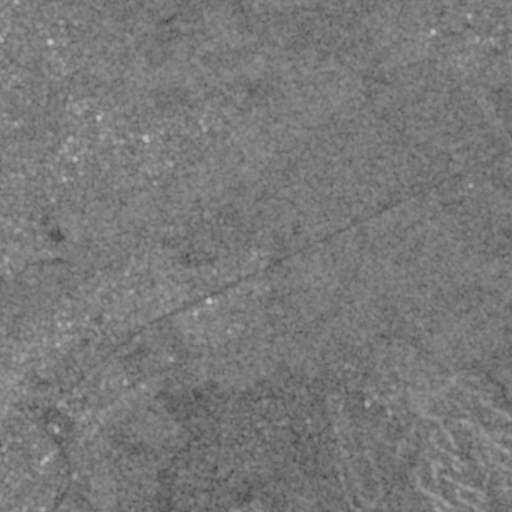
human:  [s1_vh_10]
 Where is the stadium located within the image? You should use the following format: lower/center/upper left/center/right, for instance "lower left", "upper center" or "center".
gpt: The stadium is located in the lower left of the image.
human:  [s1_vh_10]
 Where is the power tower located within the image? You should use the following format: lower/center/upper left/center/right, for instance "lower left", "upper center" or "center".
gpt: There is no power tower in the image.

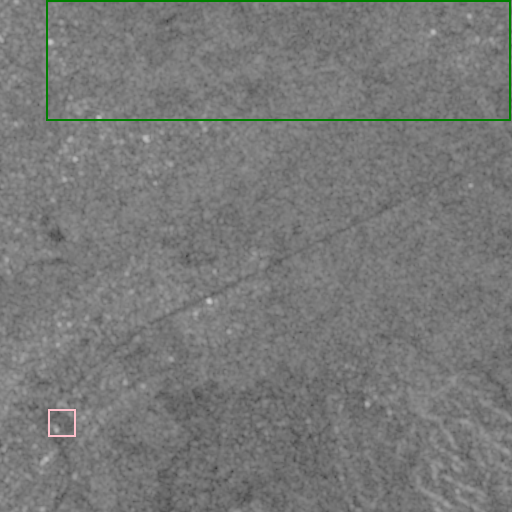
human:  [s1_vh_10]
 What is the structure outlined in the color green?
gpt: The structure outlined in green is a crop field.
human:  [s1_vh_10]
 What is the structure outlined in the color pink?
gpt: The structure outlined in pink is a stadium.
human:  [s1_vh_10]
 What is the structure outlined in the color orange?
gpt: There is no orange outline.